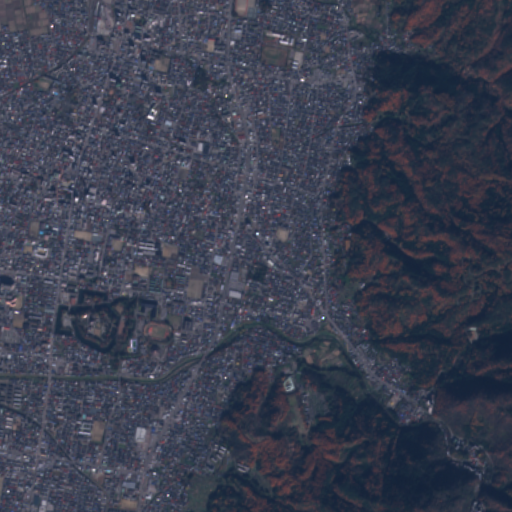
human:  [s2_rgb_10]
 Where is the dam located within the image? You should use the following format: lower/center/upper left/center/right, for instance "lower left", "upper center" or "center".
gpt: The dam is located in the right of the image.
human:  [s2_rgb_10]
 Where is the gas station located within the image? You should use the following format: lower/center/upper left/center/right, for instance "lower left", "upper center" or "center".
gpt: The gas station is located in the lower left of the image.
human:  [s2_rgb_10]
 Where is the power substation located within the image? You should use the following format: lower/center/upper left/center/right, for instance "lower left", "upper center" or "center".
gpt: The power substation is located in the lower center of the image.
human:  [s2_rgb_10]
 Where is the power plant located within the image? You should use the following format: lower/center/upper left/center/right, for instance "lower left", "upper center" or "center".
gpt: There is no power plant in the image.